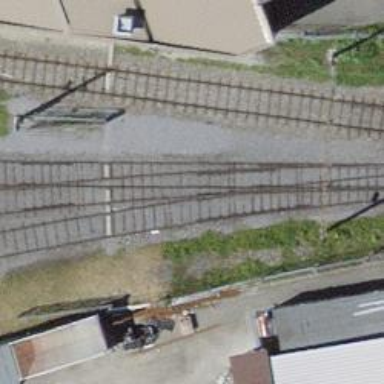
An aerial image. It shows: Railway yard with one track in service.